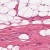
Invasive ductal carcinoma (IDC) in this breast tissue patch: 0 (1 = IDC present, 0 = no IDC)